Question: I am trying to connect to the Watson Developer Cloud API, and am having issues installing Watson Developer Cloud. I am using
'''
pip install --upgrade "watson-developer-cloud>=1.2.1
'''
The install gets hung up on the install of Twisted. I have tried pip install twisted and installing using "Twisted-17.9.0.tar.bz2" from the Twisted site.
<URL>
<URL>
I have exhausted all my resources.
Error Code 1

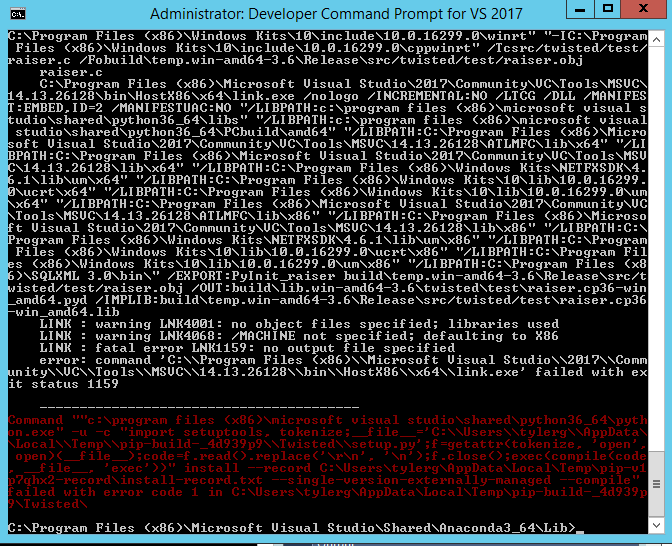
Answer: Are you by chance running in a VM? If you are, try installing it on a stand alone (not VM) machine.
I had a similar issue trying to get Watson Developer going on a VM and it also stuck on the Twisted component - but i was able to take the (almost) same environment on a stand alone basis (not VM) and it installed.
I assumed that I had somehow not configured the interface correctly (which is probably true) - but it installed on the stand alone without issue.